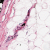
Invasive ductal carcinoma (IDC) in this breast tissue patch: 0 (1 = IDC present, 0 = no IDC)